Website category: phone
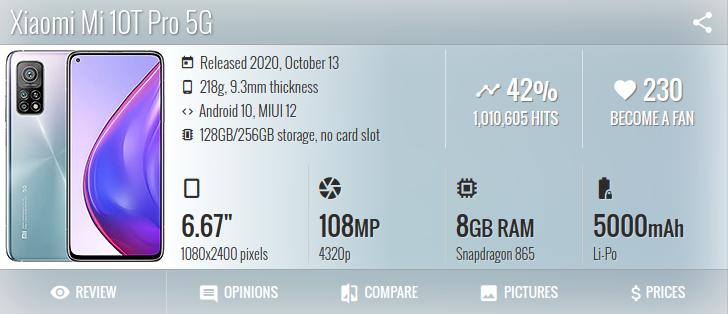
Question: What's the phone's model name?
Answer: Xiaomi Mi 10T Pro 5G

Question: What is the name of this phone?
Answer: Xiaomi Mi 10T Pro 5G

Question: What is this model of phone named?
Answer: Xiaomi Mi 10T Pro 5G

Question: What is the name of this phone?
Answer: Xiaomi Mi 10T Pro 5G

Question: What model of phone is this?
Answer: Xiaomi Mi 10T Pro 5G

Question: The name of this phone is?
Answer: Xiaomi Mi 10T Pro 5G

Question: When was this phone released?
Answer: Released 2020, October 13

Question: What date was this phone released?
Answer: Released 2020, October 13

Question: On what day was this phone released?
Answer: Released 2020, October 13

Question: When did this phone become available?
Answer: Released 2020, October 13

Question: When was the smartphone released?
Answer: Released 2020, October 13

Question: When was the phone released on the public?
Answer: Released 2020, October 13

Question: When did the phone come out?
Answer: Released 2020, October 13

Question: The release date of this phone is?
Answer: Released 2020, October 13

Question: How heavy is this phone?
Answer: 218g

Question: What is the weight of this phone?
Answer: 218g

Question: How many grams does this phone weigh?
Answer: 218g

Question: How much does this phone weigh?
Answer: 218g

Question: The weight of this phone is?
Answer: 218g

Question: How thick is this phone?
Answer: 9.3mm thickness

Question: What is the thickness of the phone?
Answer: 9.3mm thickness

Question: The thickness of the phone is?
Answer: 9.3mm thickness

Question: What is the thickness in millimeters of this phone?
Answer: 9.3mm thickness

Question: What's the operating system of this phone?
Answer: Android 10, MIUI 12

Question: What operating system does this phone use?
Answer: Android 10, MIUI 12

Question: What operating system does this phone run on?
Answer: Android 10, MIUI 12

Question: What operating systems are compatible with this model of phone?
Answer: Android 10, MIUI 12

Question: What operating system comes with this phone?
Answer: Android 10, MIUI 12

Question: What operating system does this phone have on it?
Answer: Android 10, MIUI 12

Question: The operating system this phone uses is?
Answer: Android 10, MIUI 12

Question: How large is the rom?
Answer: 128GB/256GB storage

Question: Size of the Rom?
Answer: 128GB/256GB storage

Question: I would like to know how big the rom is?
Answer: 128GB/256GB storage

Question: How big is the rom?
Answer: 128GB/256GB storage

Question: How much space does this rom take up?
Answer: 128GB/256GB storage

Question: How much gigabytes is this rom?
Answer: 128GB/256GB storage

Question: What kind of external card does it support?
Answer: no card slot

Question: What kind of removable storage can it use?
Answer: no card slot

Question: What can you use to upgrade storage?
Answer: no card slot

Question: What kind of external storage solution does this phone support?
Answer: no card slot

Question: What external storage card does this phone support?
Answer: no card slot

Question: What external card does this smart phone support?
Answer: no card slot

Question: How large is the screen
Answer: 6.67"

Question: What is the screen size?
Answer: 6.67"

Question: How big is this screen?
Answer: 6.67"

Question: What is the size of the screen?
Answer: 6.67"

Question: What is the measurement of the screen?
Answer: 6.67"

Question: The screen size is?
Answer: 6.67"

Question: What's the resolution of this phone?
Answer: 1080x2400 pixels

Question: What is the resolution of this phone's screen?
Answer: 1080x2400 pixels

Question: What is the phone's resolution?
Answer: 1080x2400 pixels

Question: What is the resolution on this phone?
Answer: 1080x2400 pixels

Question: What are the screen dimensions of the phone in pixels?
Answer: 1080x2400 pixels

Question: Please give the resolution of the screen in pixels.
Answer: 1080x2400 pixels

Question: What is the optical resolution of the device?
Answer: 1080x2400 pixels

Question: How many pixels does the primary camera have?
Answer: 108 MP

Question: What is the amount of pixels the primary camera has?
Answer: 108 MP

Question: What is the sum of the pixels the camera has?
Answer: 108 MP

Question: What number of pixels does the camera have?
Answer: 108 MP

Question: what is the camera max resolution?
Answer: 108 MP

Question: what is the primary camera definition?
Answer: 108 MP

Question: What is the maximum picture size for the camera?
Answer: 108 MP

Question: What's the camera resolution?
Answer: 4320p

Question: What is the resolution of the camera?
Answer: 4320p